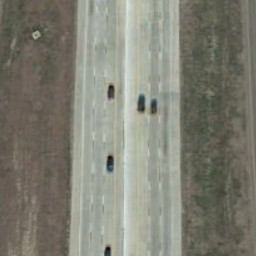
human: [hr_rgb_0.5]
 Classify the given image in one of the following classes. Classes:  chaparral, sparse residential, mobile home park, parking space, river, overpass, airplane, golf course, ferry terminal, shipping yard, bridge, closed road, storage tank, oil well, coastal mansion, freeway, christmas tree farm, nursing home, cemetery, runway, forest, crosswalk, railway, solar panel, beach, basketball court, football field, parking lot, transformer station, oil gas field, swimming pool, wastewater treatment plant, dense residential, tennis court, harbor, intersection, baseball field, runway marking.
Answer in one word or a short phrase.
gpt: freeway